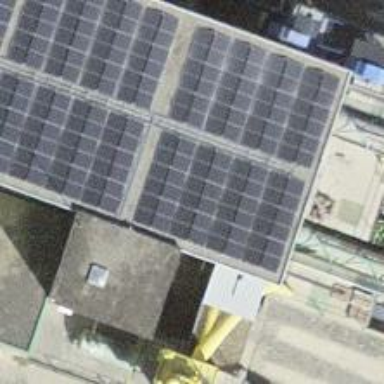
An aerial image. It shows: Solar power generator utilizing photovoltaic technology with solar photovoltaic panels.